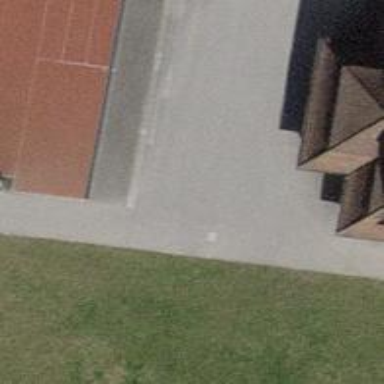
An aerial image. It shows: Footway with sett surface.